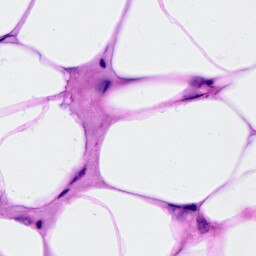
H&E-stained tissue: Breast